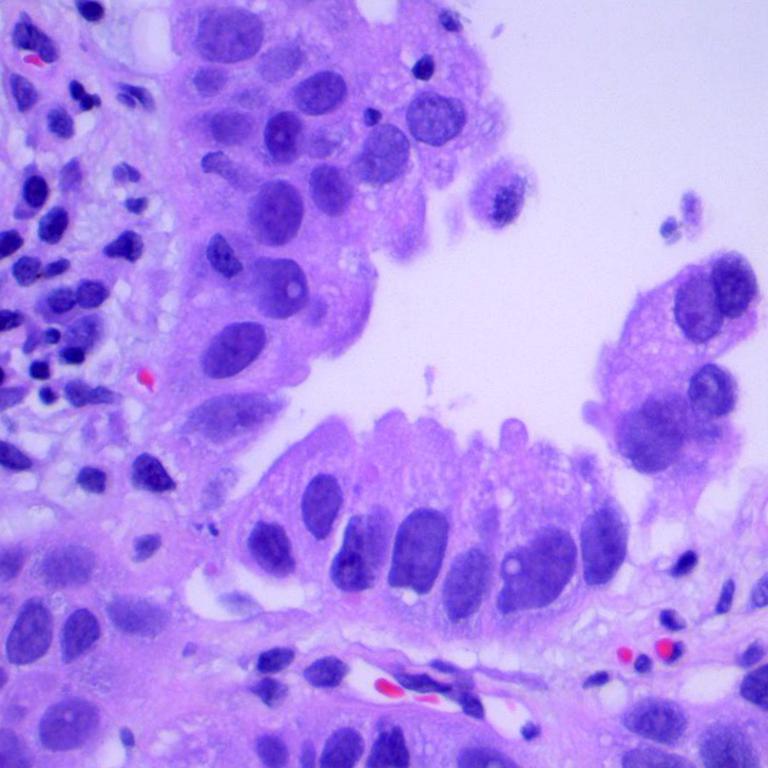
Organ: lung
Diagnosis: adenocarcinomas